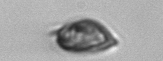
Label: Prorocentrum_triestinum